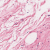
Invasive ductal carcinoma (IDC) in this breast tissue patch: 0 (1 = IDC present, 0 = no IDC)